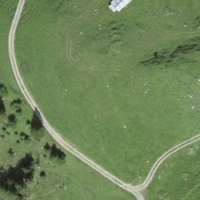
EUNIS habitat code: 23
Species observed at this site:
Phyteuma orbiculare